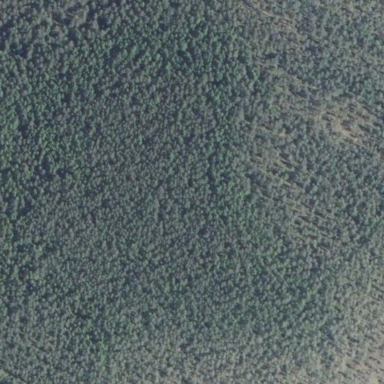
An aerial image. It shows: Woodland consisting mainly of needle-leaved trees.